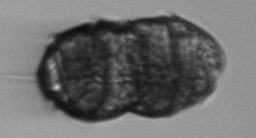
Label: Margalefidinium